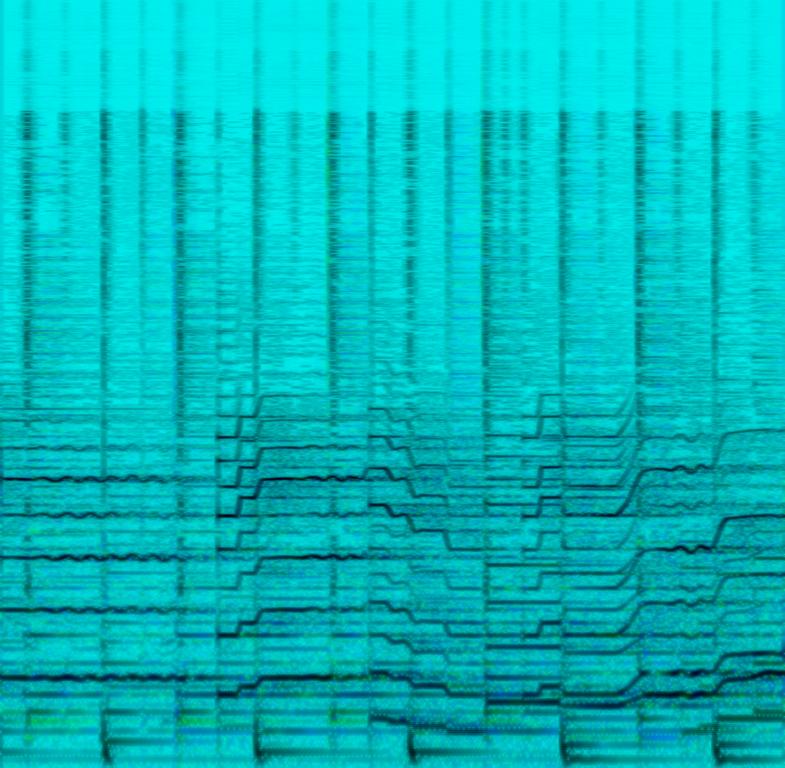
The low quality recording features a steel guitar solo melody playing over smooth instrumental on playback that consists of snappy rimshots, wide acoustic rhythm guitar, groovy piano chords, soft bass guitar, soft kick hits and shimmering hi hats. It sounds easygoing and chill - something you would hear in a restaurant or a coffee shop.